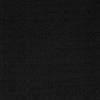
Atmospheric dust classification: dusty